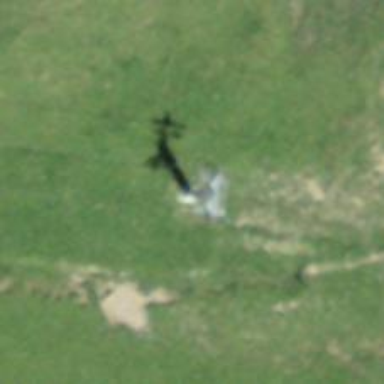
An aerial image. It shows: Pylon for aerialway.